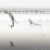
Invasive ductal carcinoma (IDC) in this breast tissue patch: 0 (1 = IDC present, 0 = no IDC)